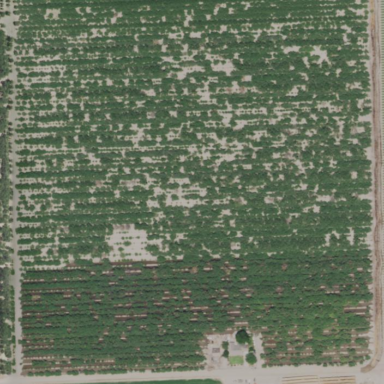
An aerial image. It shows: Orchard filled with almond trees.